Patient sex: M
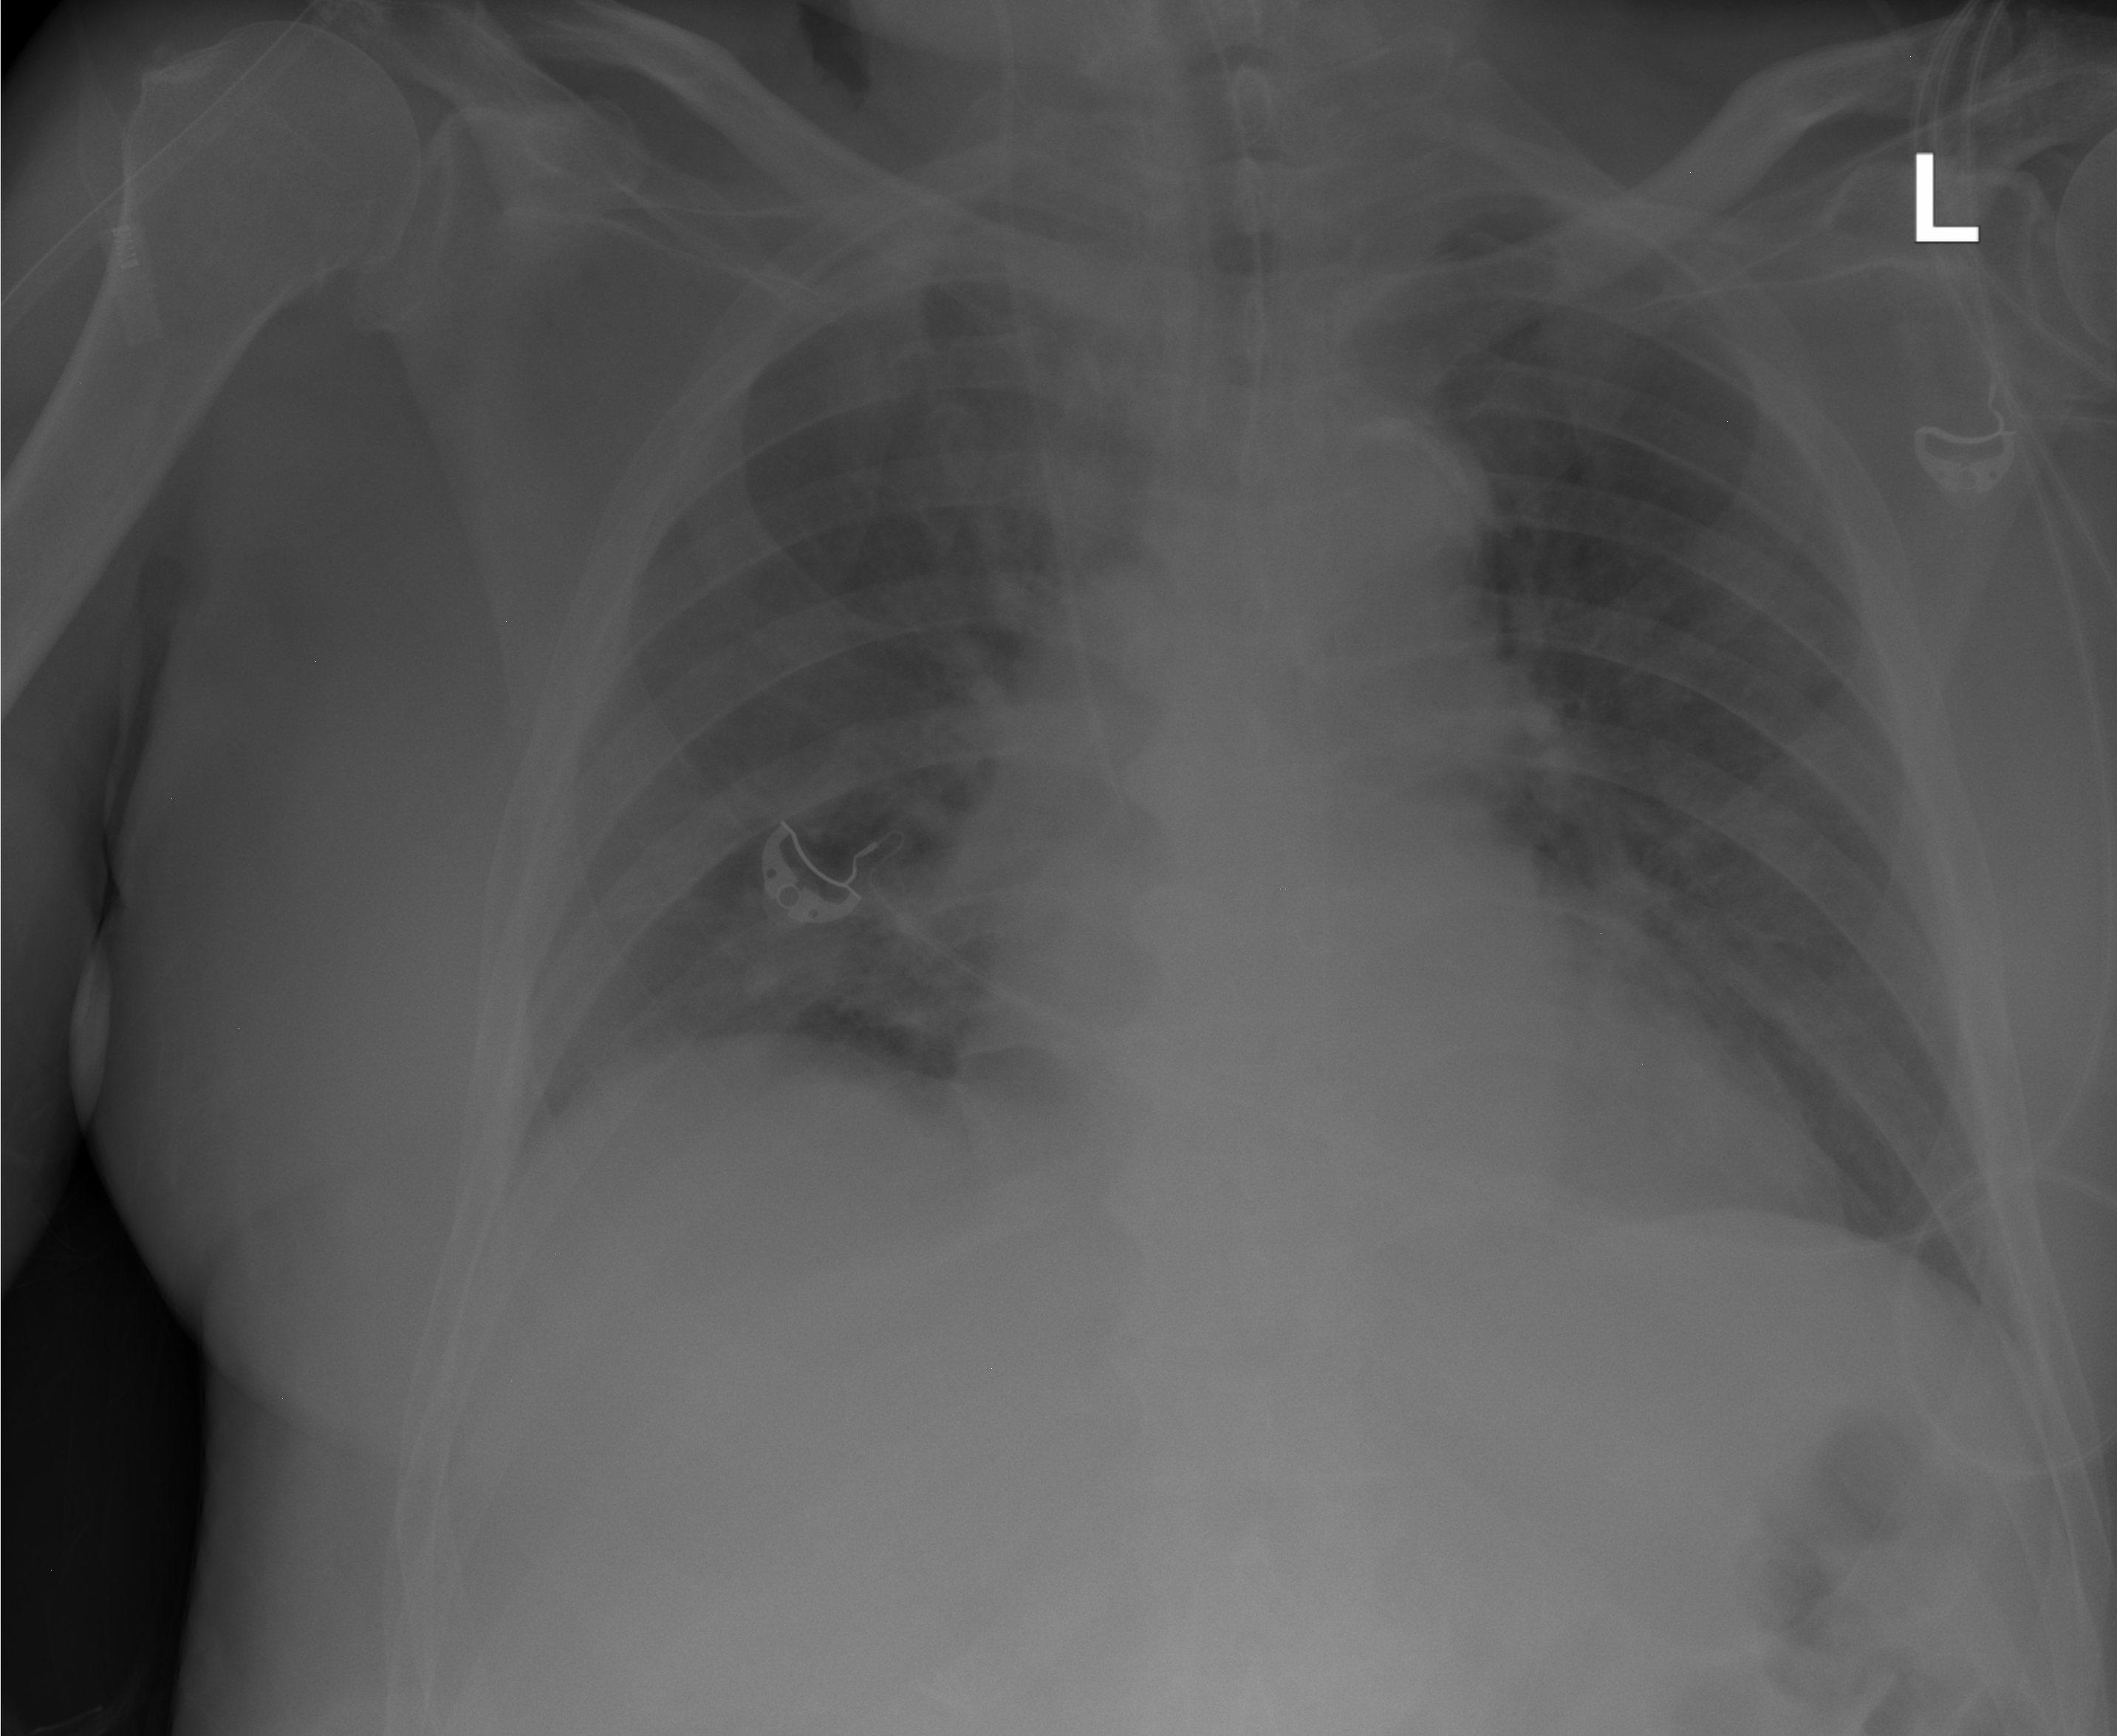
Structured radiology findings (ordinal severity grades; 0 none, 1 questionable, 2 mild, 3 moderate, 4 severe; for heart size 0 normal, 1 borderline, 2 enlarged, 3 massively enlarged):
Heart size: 2
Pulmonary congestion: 1
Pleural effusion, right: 0
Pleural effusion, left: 0
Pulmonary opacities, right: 0
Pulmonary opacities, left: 0
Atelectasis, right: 0
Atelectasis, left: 0